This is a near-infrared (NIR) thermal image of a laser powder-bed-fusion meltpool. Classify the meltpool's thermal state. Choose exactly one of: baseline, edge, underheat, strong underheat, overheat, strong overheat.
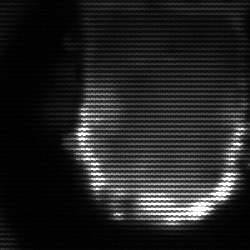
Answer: baseline